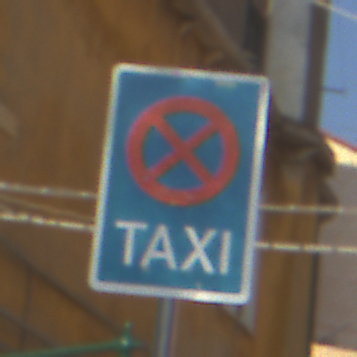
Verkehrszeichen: Taxenstand
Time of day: MorningAfternoon
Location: Outdoor (Urban)
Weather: Clear
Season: NotSpecified
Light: Natural